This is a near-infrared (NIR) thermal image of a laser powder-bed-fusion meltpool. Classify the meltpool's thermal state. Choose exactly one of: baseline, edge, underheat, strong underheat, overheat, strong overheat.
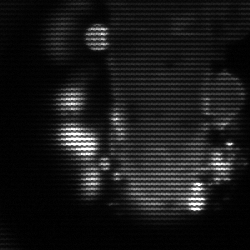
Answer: strong underheat